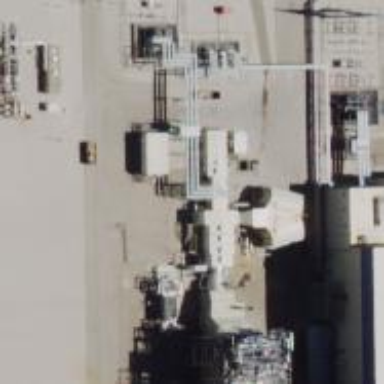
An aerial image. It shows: Gas-powered generator. It is gas turbine type generator.